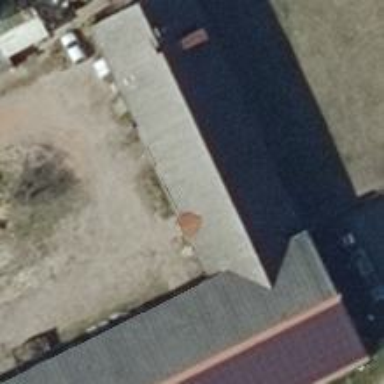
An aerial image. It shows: Farm auxiliary building.